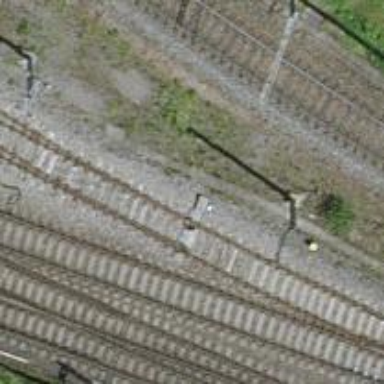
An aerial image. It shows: Railway switch.